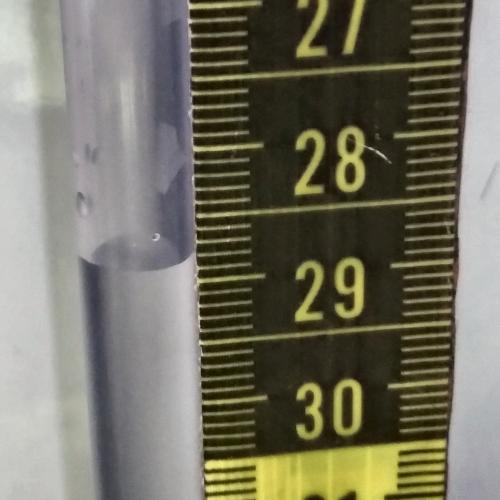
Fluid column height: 28.8 cm